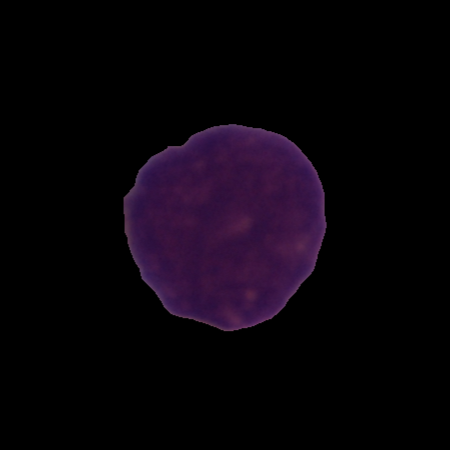
Label: cancer